Field crop: tomato
Growth stage: 1
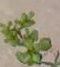
Species: portulaca